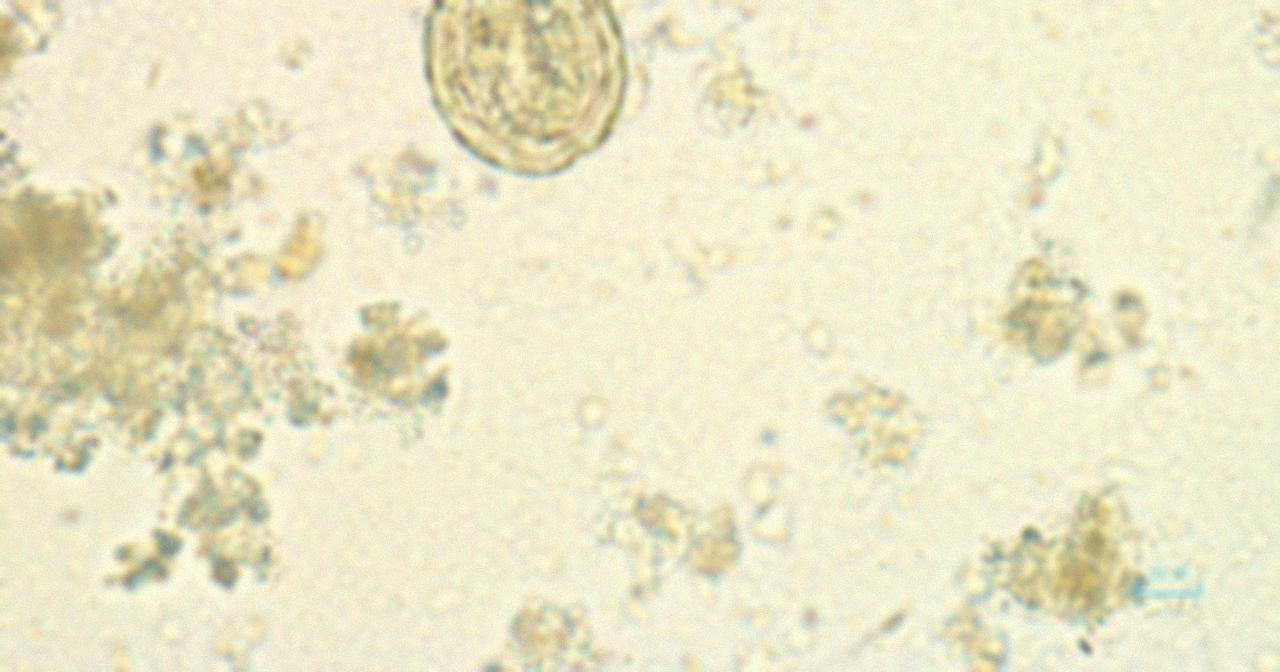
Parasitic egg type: Ascaris lumbricoides